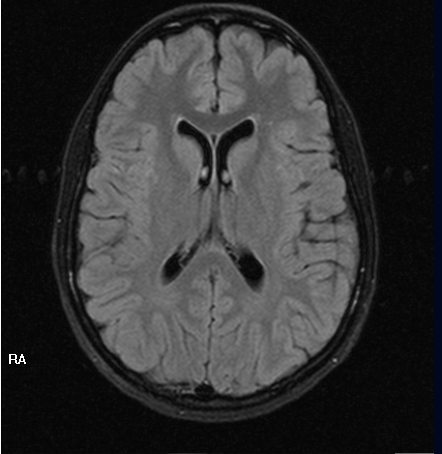
Label: notumor